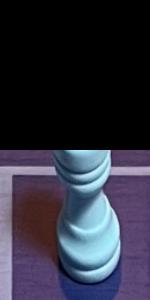
Label: Rook_White